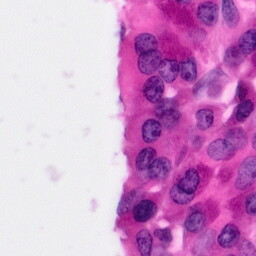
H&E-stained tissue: Pancreatic